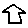
Label: house